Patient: sex M, age 52
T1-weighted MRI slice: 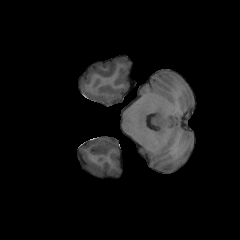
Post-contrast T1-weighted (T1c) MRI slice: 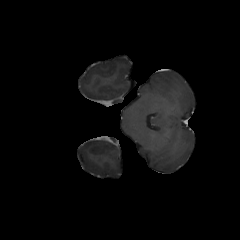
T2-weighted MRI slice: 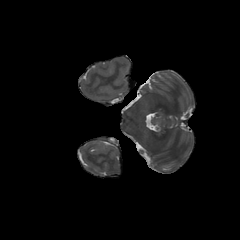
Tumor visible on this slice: no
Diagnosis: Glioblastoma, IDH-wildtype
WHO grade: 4